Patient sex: F
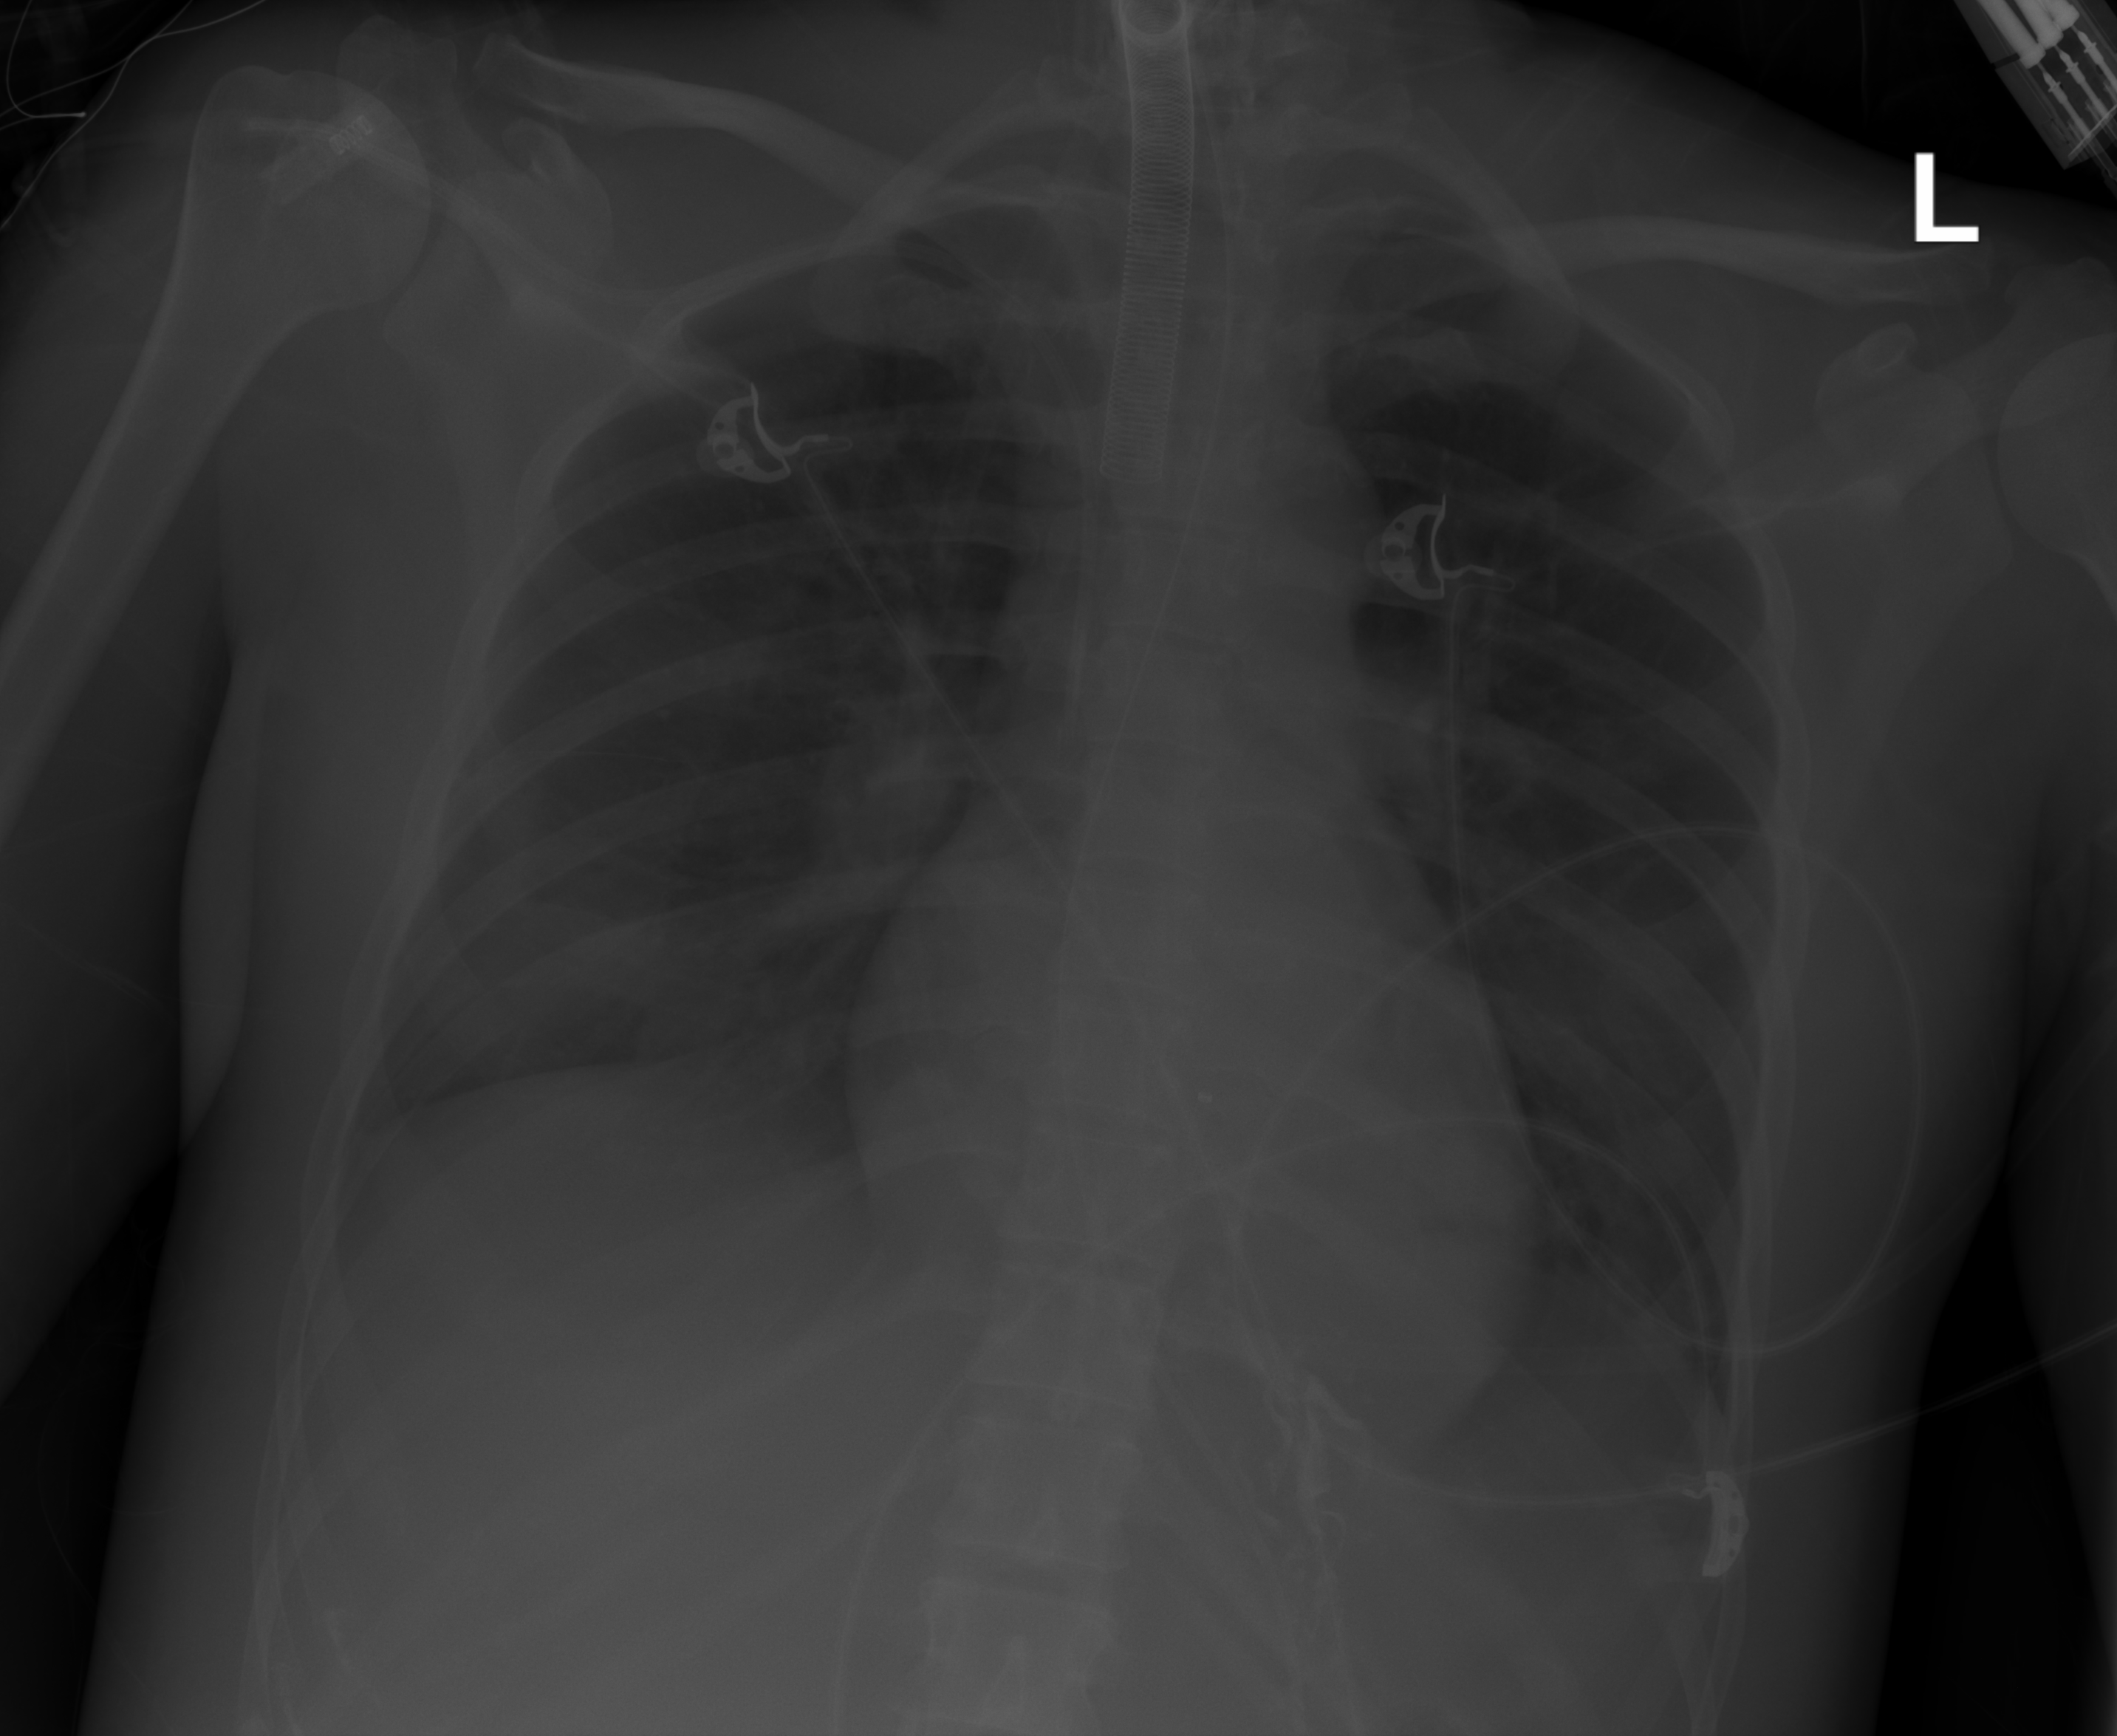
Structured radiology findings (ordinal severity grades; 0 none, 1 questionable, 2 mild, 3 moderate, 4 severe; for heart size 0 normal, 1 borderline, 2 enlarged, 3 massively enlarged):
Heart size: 0
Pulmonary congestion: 0
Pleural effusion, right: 1
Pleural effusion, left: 1
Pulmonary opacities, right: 0
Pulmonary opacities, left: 0
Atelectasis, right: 0
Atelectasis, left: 0